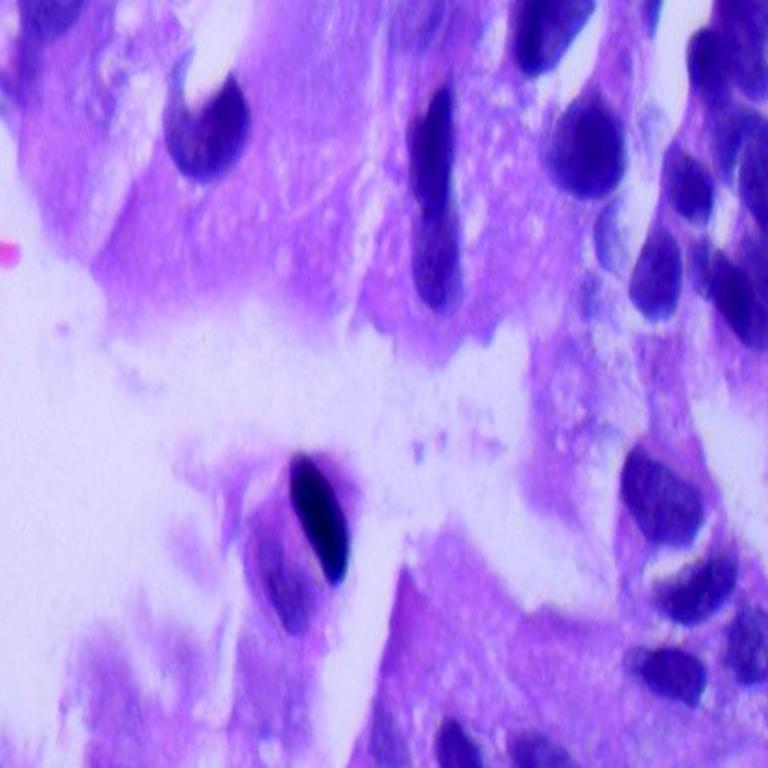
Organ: lung
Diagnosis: adenocarcinomas